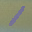
Label: 1